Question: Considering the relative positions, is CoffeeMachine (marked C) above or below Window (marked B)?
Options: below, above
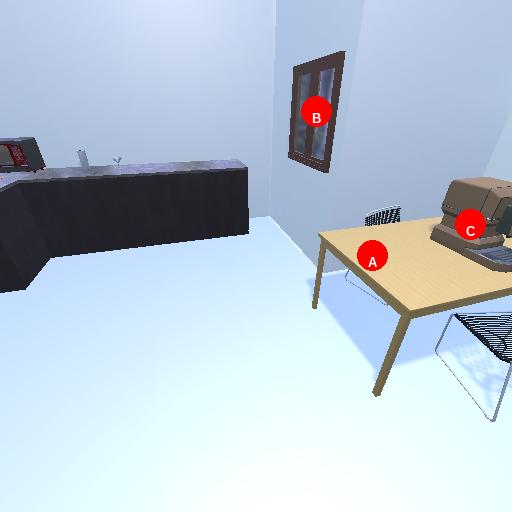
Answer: below